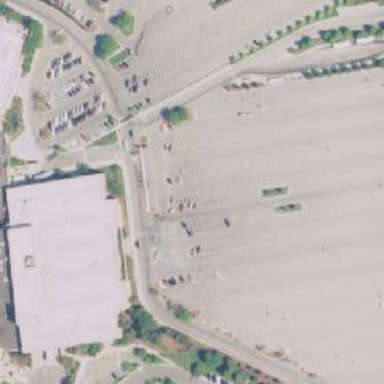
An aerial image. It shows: Parking area with surface.